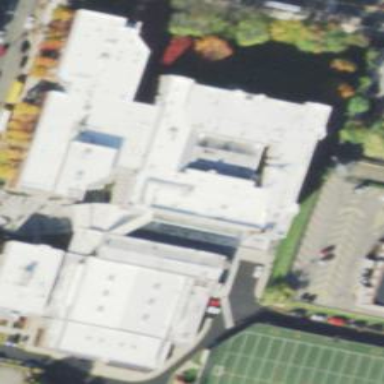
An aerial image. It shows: School building.